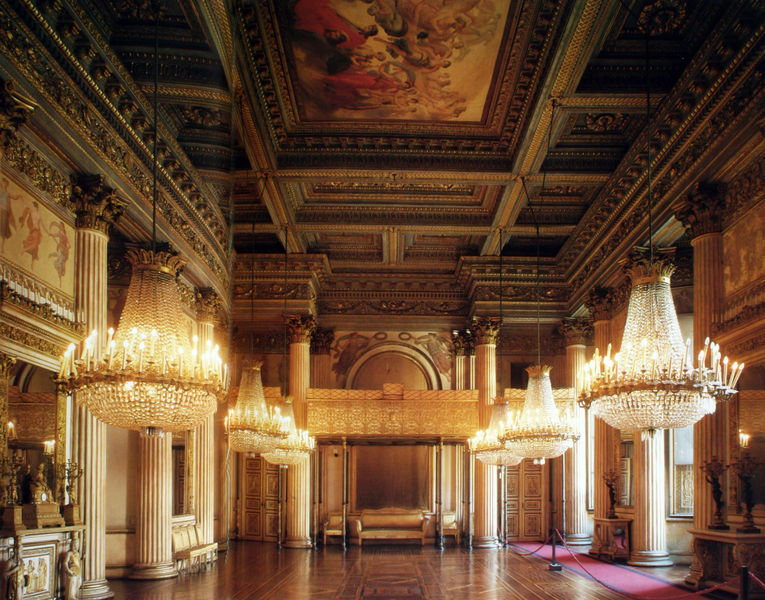
Titel: Palzzo Reale in Turin, Salone da Ballo (Ballsaal)
Künstler: Pelagio Palagi
Standort: Torino
Institution: Palazzo Reale
Schlagwörter: blau, gemälde, grün, ocker, blumen, braun, fenster, frankreich, glas, hell, holz, lampe, licht, marmor, raum, säule, säulen, tür, weiss, zimmer, gebäude, rot, schloss, ornament, teppich, wand, barock, bild, innenraum, spiegel, sonne, boden, gold, interieur, reich, decke, girlande, tänzerinnen, renaissance, kamin, engel, putto, relief, sofa, rahmung, ansicht, bogen, parkett, tanzsaal, farbe, pilaster, saal, figuren, rundbogen, salon, holzboden, glanz, dekor, ornamente, verzierung, kerze, uhr, bett, türrahmen, kerzen, kronleuchter, leuchter, lüster, stuck, läufer, kordel, lichteinfall, poliert, couch, leuchten, halle, foto, fotografie, photographie, eingang, antike, orientalisch, münchen, palast, torbogen, seil, holzdecke, mosaik, kapitell, fries, kerzenleuchter, öffnung, tanzende, gesims, skulpturen, statuen, kristall, götter, schlafgemach, fresken, rötlich, antikisierend, kanneluren, baldachin, kasetten, kassetten, kassettendecke, konsole, deckengemälde, fresko, basis, zier, gips, prunk, putten, korinthisch, eierstab, fresco, absperrung, geschnitzt, rosetten, kandelaber, vertäfelung, himmelbett, aufsatz, gebälk, friese, kassette, akanthus, arkanthus, kyma, nischen, deckenmalerei, kasettendecke, halbsäulen, festsaal, ballsaal, empfangsraum, pompös, klassiszismus, prunkvoll, roter teppich, byzanz, thronsaal, lichtdurchflutet, verziehrungen, futon, aötar, prunksaal, deckenleuchter, schlosssaal, kristallleuchter, ballraum, gipsverzierung, korinthische säulen, stuckerei, stuckverzierung, kronenleuchter, likcht, lampfen, pampen